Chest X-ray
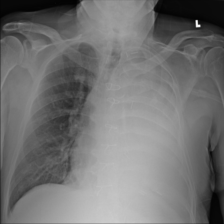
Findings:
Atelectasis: negative
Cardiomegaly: negative
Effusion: negative
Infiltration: negative
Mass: negative
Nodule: negative
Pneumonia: negative
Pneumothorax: negative
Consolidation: negative
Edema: negative
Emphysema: negative
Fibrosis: negative
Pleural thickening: negative
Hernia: negative